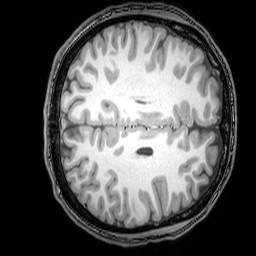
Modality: T1w
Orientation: axial
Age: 21
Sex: male
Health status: healthy
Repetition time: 0.081 s
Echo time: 0.037 s